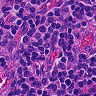
Metastatic tissue present: no